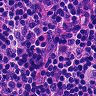
Metastatic tissue present: no